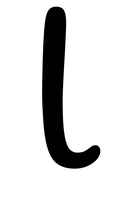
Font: Gluten_Light